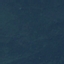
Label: Forest